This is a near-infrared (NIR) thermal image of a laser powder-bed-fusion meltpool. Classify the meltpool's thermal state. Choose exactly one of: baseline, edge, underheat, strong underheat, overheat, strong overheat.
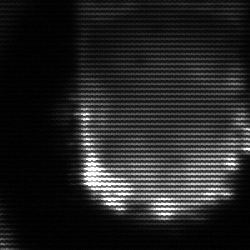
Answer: baseline